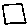
Label: square